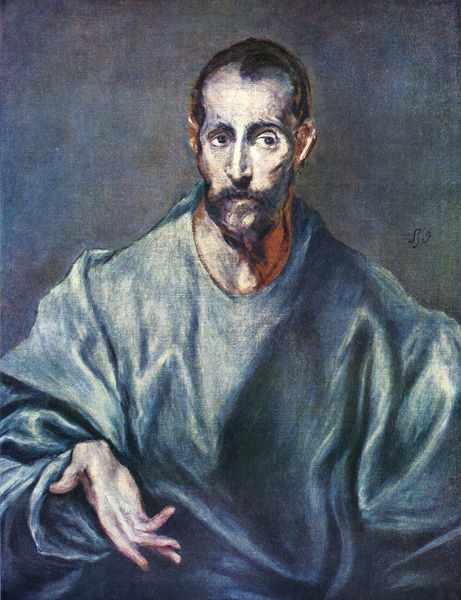
Titel: Der hl. Jakobus d. Ä.
Künstler: El Greco
Standort: Madrid
Institution: Museo del Prado
Schlagwörter: blau, dunkel, gemälde, hand, kopf, mann, schatten, umhang, weiß, sitzen, ausschnitt, braun, daumen, finger, geste, grau, haar, hell, hintergrund, kleid, licht, mund, nase, ohr, orange, reden, schwarz, stirn, blick, rot, malerei, alt, bart, arm, augen, bibel, blass, bärtig, falten, gesicht, kragen, lang, mensch, vollbart, weit, ärmel, bildnis, hals, herr, portrait, porträt, signatur, schlank, figur, gewand, haare, kutte, mantel, front, frontal, kontrast, ohren, schultern, wangen, barun, monochrom, zeigefinger, asketisch, detail, ernst, glatze, goya, mimik, wange, zeigen, dünn, geschlossen, hoch, umriss, knochen, vier, offen, antike, dürr, hager, knochig, krank, religion, augenhöhlen, gestik, schielen, spitzbart, geheimratsecken, halbglatze, flecken, gestus, selbstportrait, eingefallen, stirnglatze, wangenknochen, blaugrau, portät, christus, jesus, eintönig, expressiv, picasso, manierismus, lichtspiel, religiös, segen, mönch, heiliger, balu, breit, gesichtszüge, fragend, orh, heilig, tunika, el greco, ohre, mager, proportionen, fordernd, tristesse, zeigegestus, apostel, abgemagert, blaue periode, was, kleiner finger, schristus, fragen, paulus, gestikulieren, greco, handfläche, forderung, theotokopoulos, spiritualisiert, verlängert, gewandung, handgeste, lange, naze, weisung, das, soll, f, regarde, lkgs, sjg, als ob